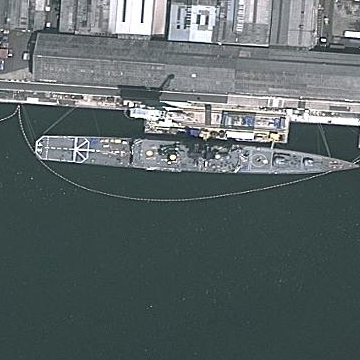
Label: Ticonderoga-class_cruiser